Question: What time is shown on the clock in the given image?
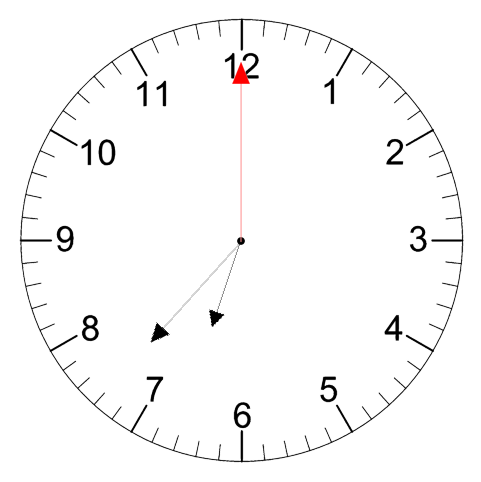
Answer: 06:37:00